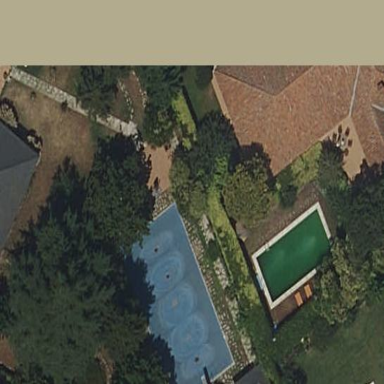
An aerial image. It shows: Swimming pool located in leisure land.